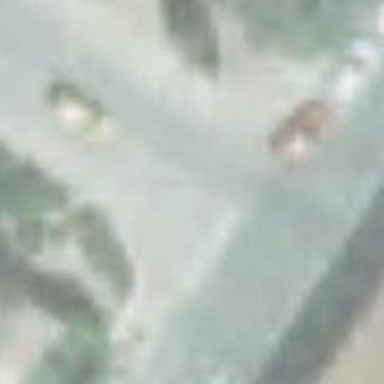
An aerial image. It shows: Marked crossing on the road.